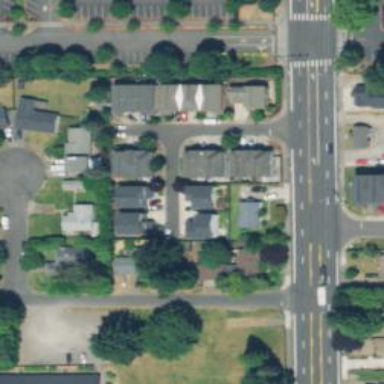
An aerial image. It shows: Residential road with sidewalk on the left side.